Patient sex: M
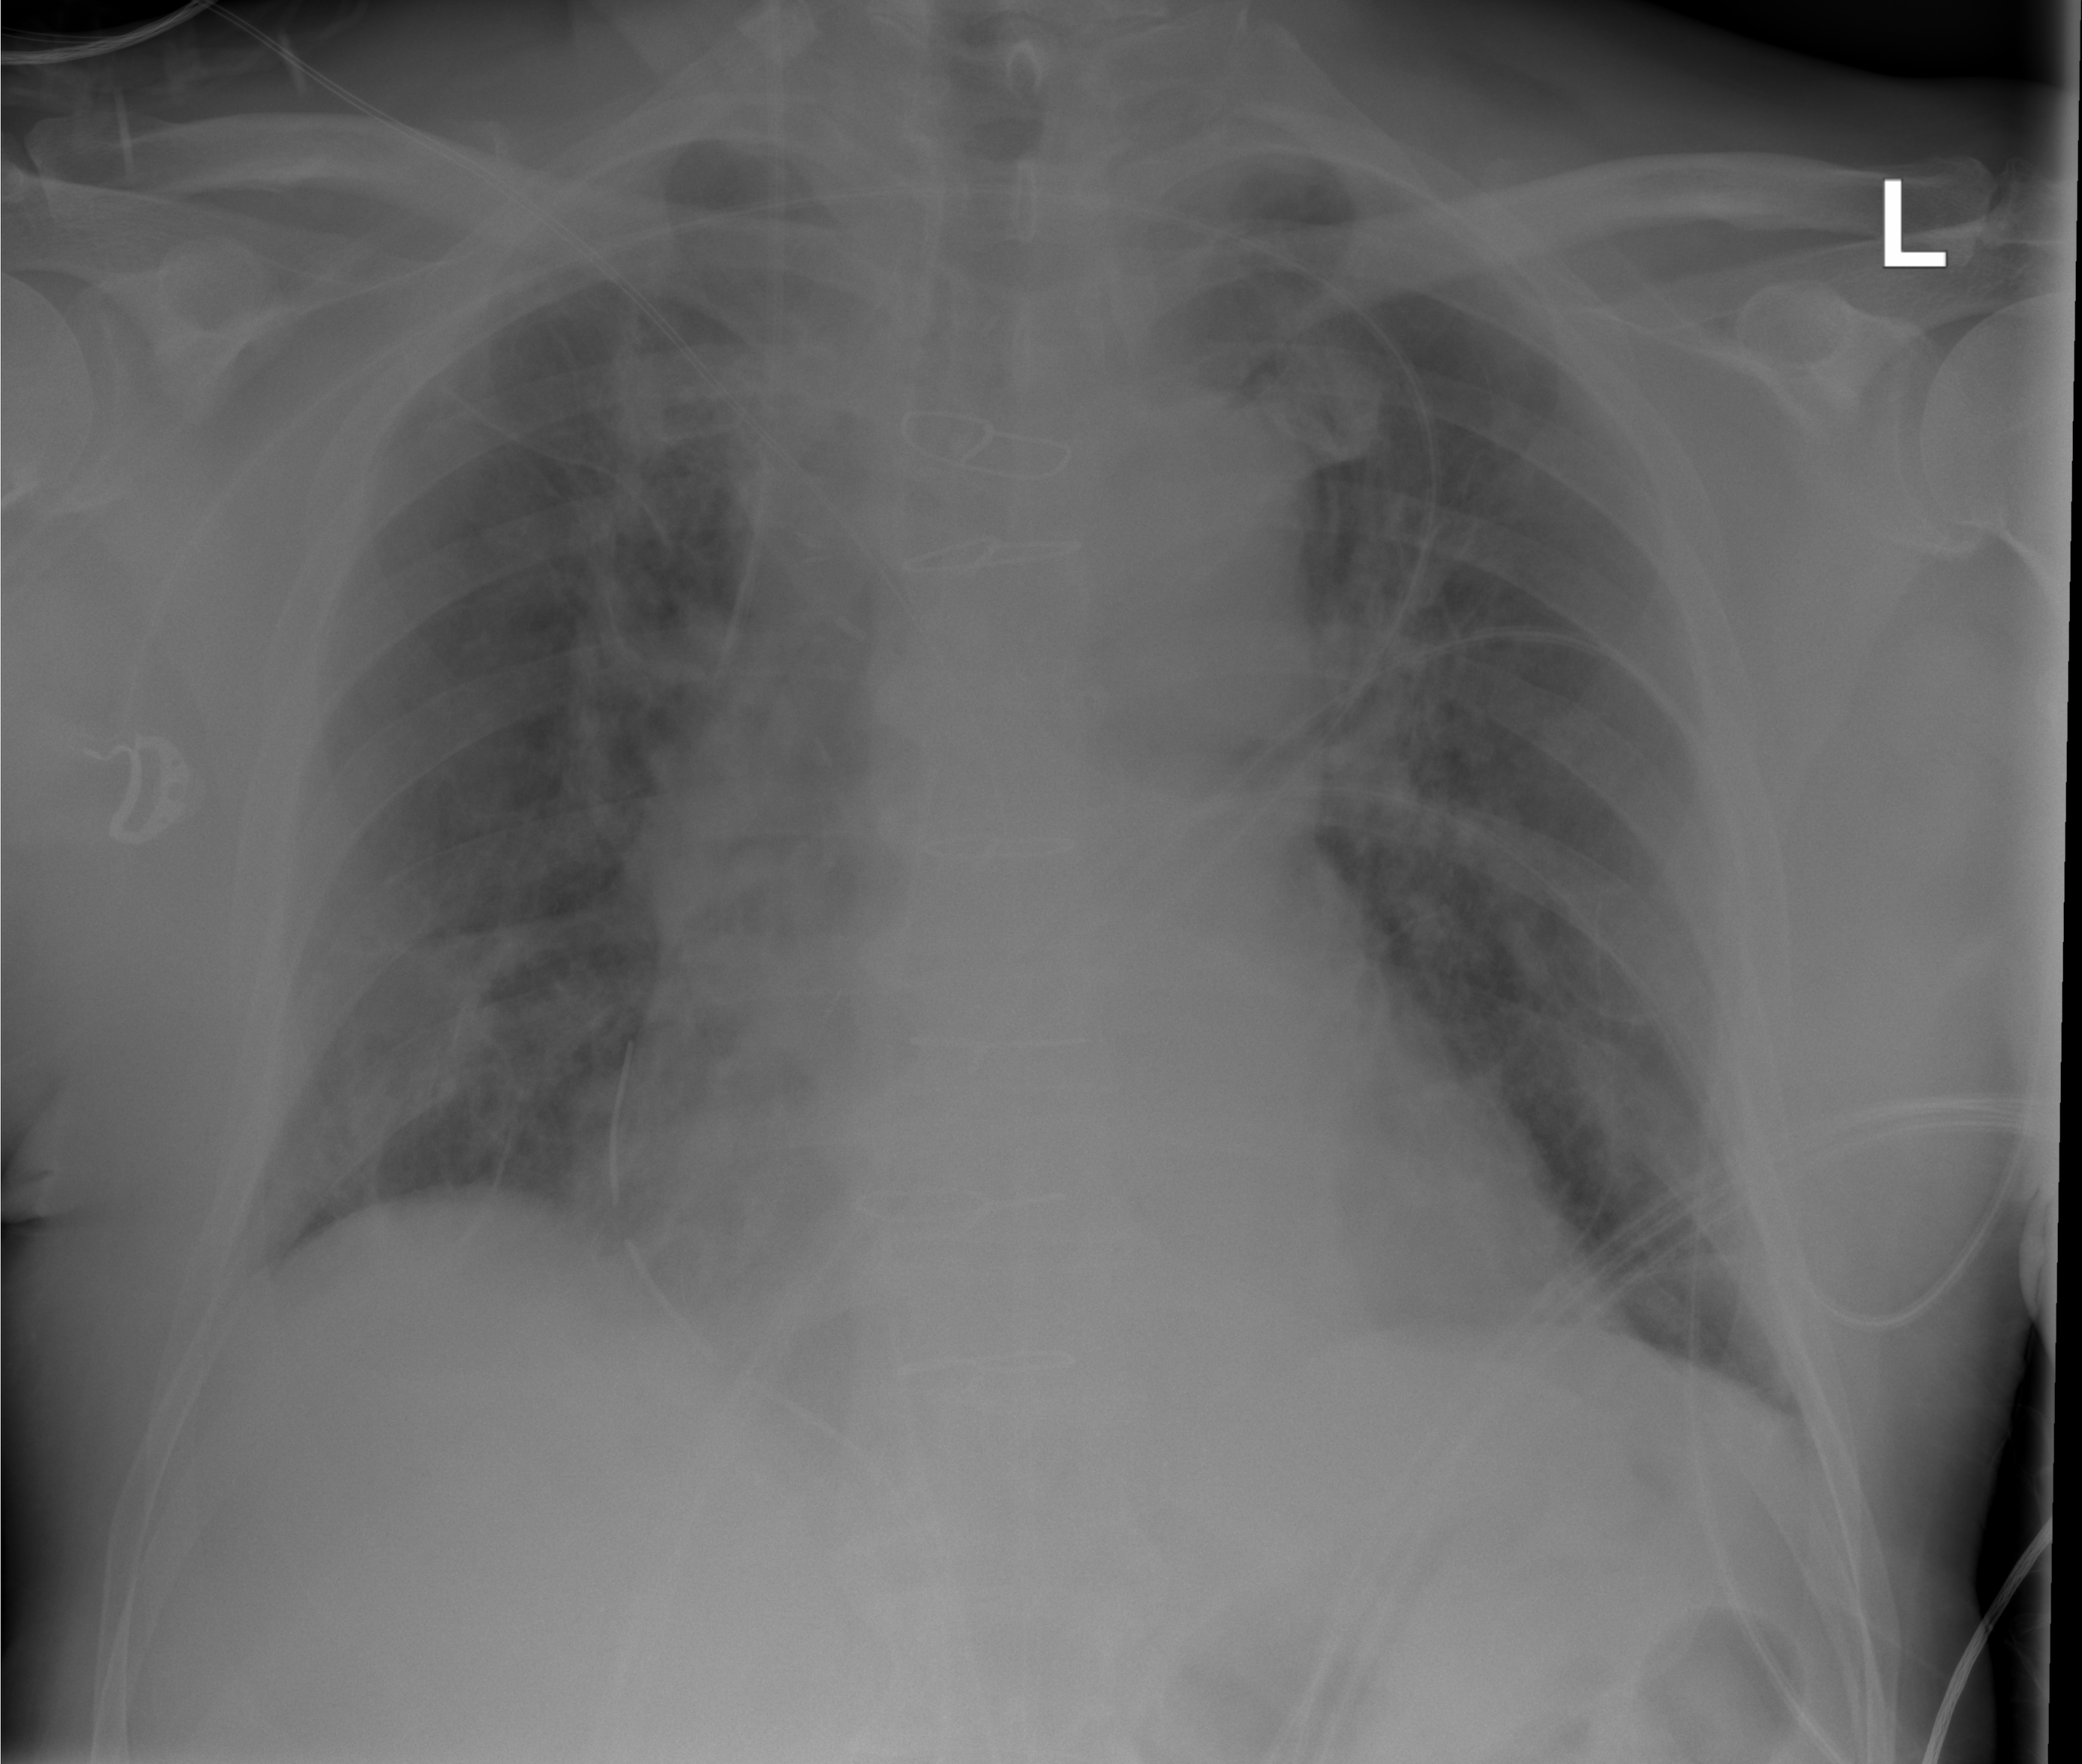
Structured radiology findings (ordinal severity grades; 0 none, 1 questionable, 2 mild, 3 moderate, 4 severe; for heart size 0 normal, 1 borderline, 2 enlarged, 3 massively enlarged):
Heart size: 1
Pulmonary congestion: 1
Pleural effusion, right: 0
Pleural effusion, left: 0
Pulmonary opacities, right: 0
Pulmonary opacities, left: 0
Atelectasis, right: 0
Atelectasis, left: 0